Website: bh-photo
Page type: address-validator
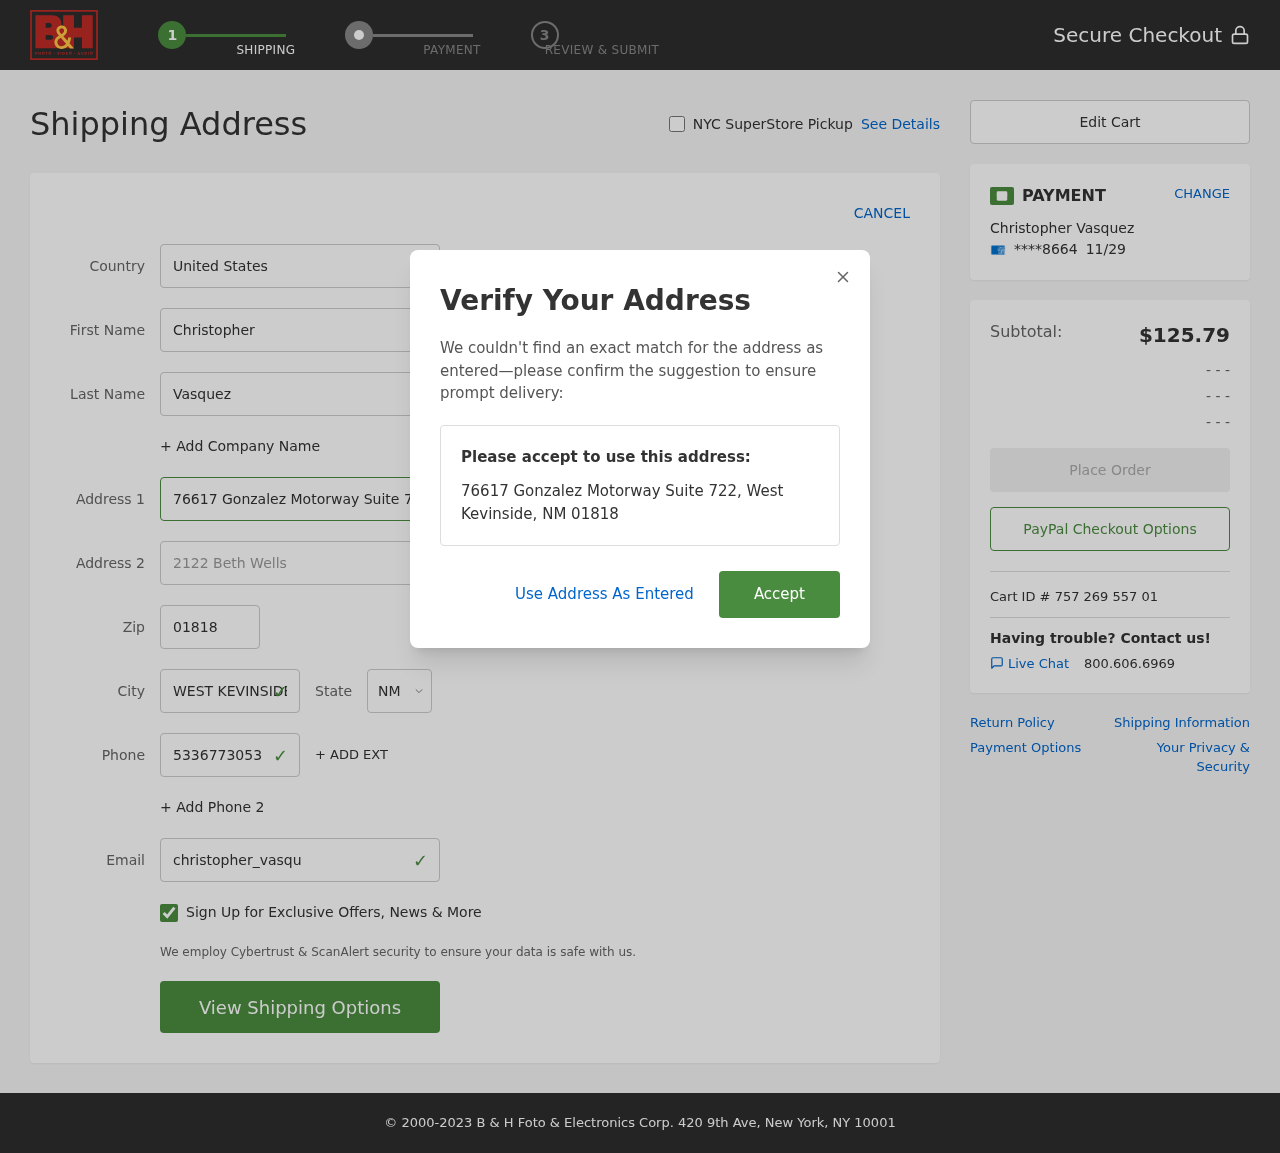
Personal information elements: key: PII_CARD_EXPIRY
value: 11/29
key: PII_CARD_LAST4
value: ****8664
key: PII_CITY
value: West Kevinside
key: PII_COUNTRY
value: United States
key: PII_EMAIL
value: christopher_vasquez@gmail.com
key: PII_FIRSTNAME
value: Christopher
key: PII_FULLNAME
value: Christopher Vasquez
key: PII_LASTNAME
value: Vasquez
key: PII_PHONE
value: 5336773053
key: PII_POSTCODE
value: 01818
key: PII_STATE_ABBR
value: NM
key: PII_STREET
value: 76617 Gonzalez Motorway Suite 722
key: PII_STREET2
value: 2122 Beth Wells
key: PII_CITY_STATE_ZIP
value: West Kevinside, NM 01818
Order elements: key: ORDER_SUBTOTAL
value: $125.79
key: ORDER_ID
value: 757 269 557 01